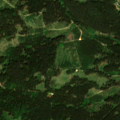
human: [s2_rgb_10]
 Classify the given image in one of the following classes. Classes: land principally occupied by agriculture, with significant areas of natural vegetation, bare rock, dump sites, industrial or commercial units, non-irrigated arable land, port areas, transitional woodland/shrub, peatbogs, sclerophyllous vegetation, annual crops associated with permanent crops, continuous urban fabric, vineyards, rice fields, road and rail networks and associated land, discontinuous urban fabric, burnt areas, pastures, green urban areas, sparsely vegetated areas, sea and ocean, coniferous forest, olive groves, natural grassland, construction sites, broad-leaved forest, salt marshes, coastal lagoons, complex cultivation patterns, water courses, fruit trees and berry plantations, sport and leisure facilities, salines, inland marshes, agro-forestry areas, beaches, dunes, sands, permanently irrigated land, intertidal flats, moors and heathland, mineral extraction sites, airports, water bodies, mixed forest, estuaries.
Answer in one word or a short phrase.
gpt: non-irrigated arable land, coniferous forest, transitional woodland/shrub